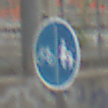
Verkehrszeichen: GetrennterRadUndGehwegRadwegLinks
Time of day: Midday
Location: Roofed (Special)
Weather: Overcast
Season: NotSpecified
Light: Natural